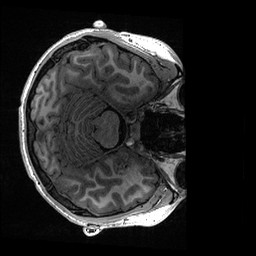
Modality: T1w
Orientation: axial
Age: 20
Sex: male
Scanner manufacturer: ge
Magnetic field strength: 3 T
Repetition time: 0.006952 s
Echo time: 0.00292 s